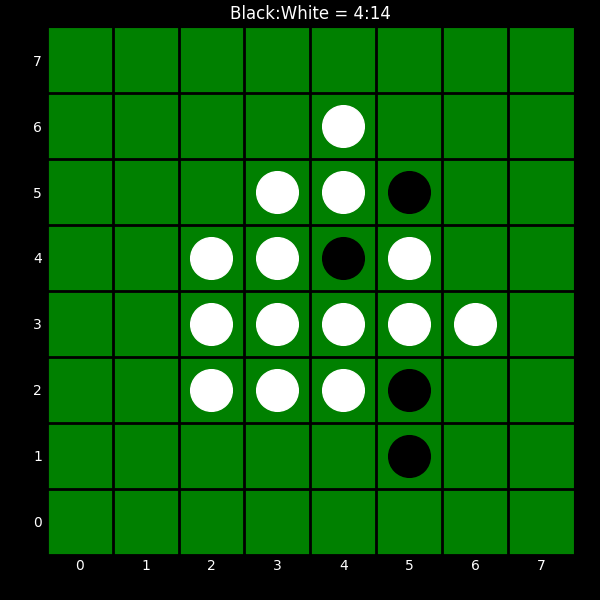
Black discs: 4
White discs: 14